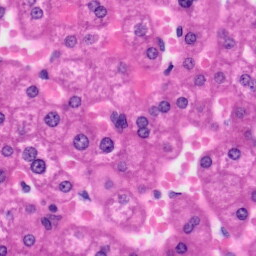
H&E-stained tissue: Liver